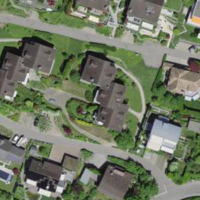
EUNIS habitat code: 55
Species observed at this site:
Ficus carica